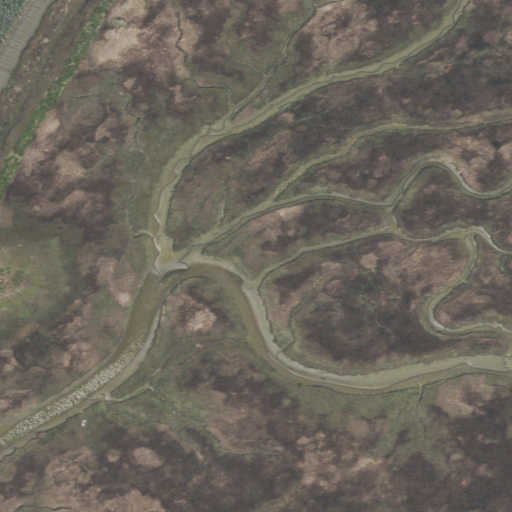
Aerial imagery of island in California named Bull Island containing herbaceous wetlands and open water